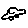
Label: car